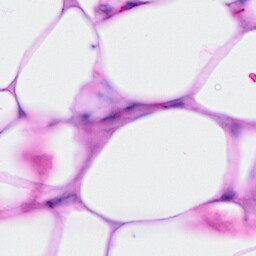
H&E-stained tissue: Breast